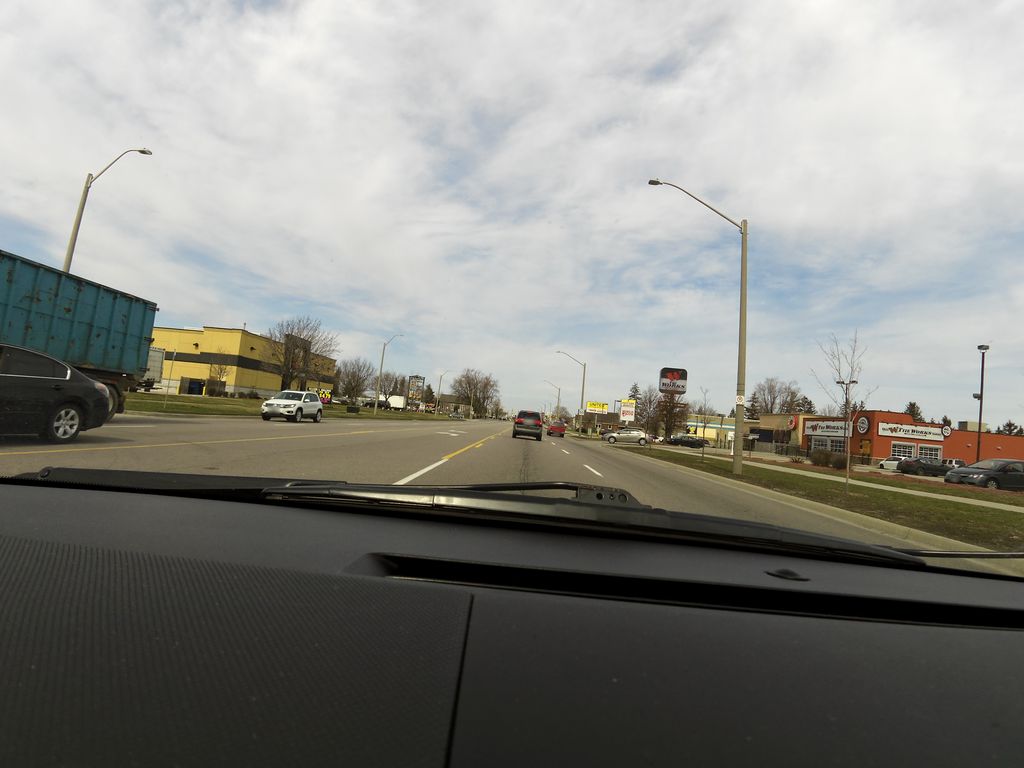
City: hamilton